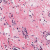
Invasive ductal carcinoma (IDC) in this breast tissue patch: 0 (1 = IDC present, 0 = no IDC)